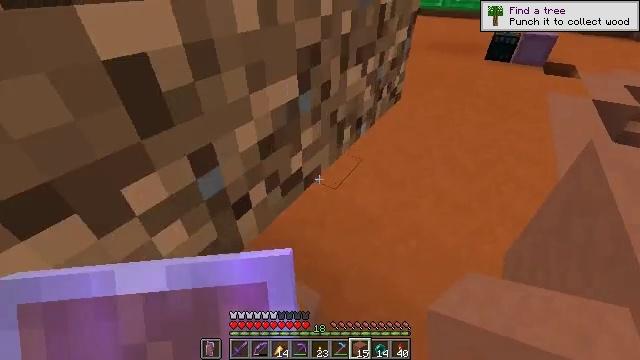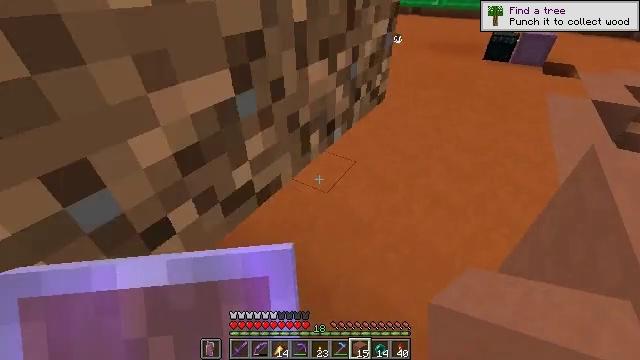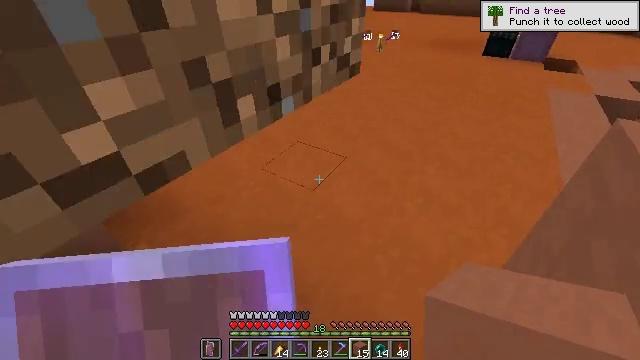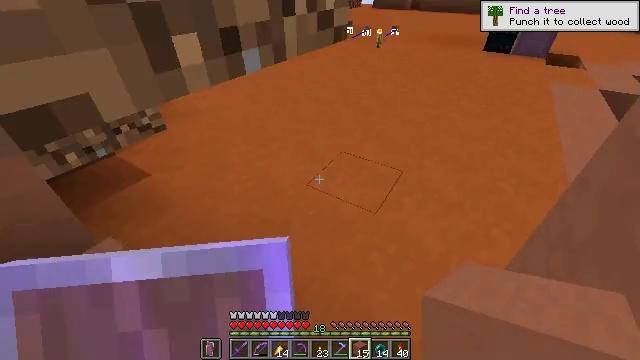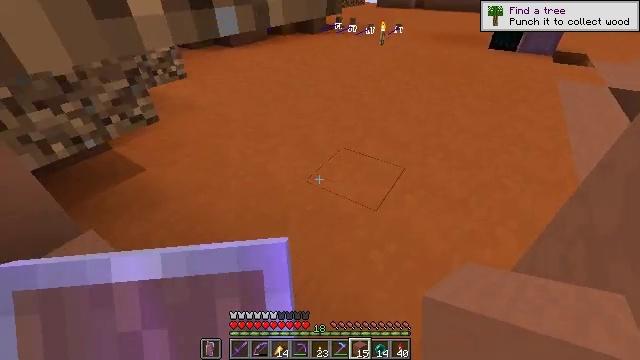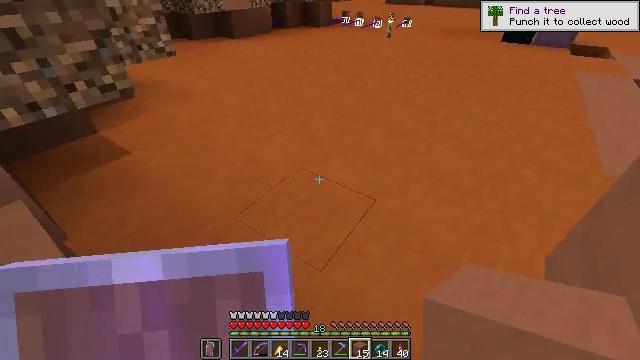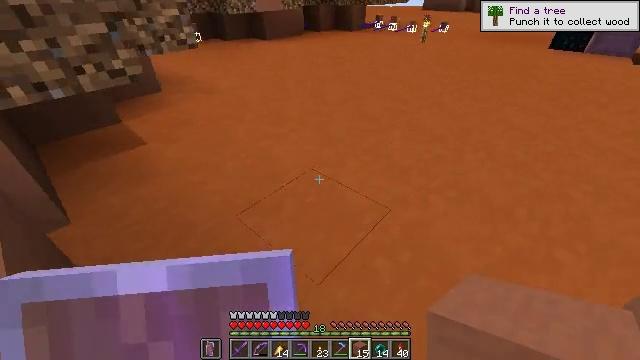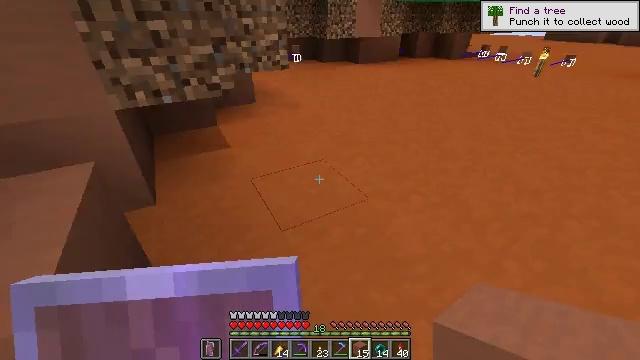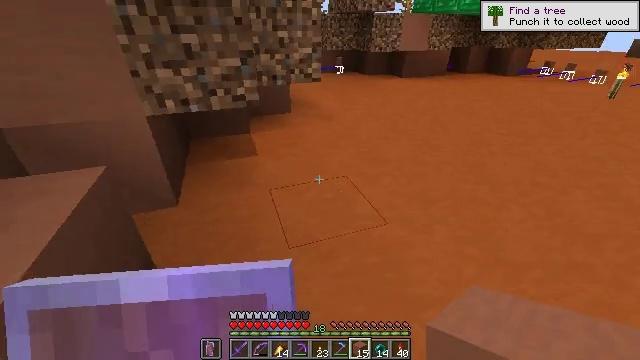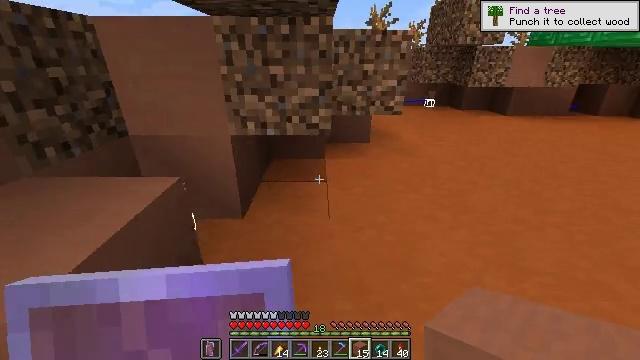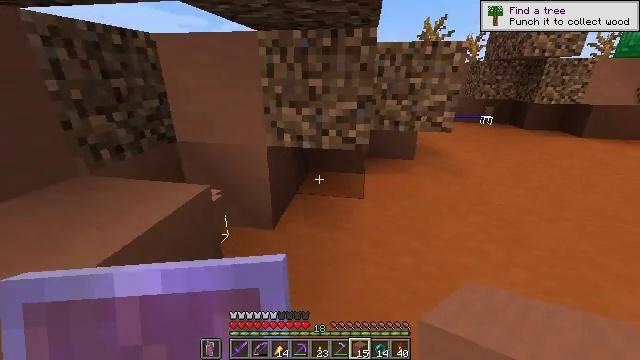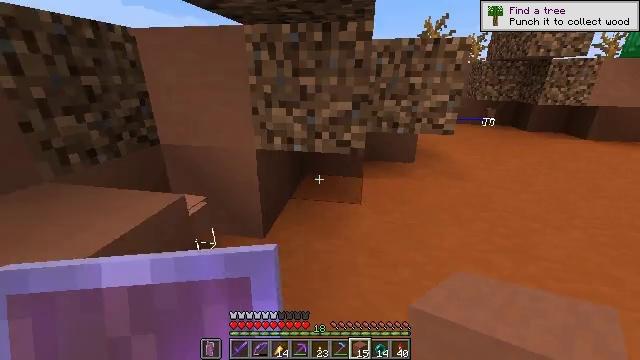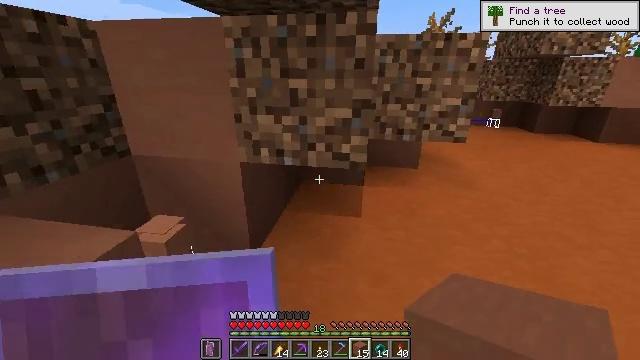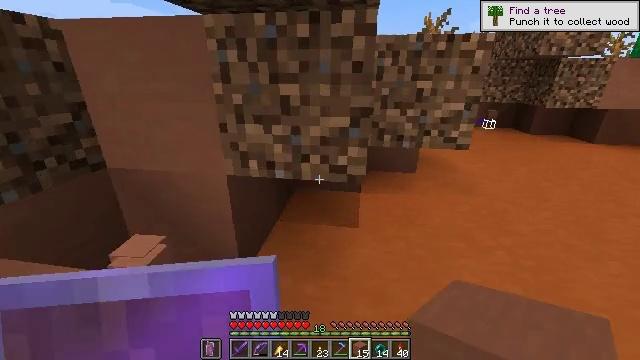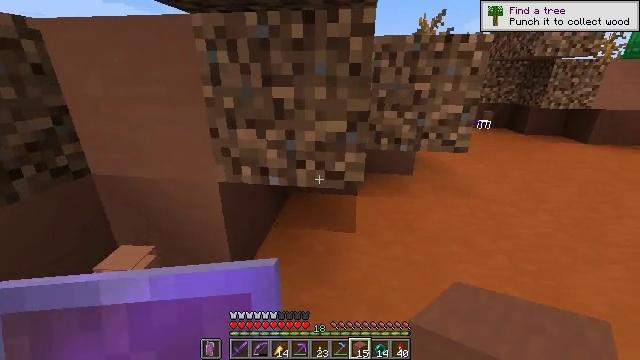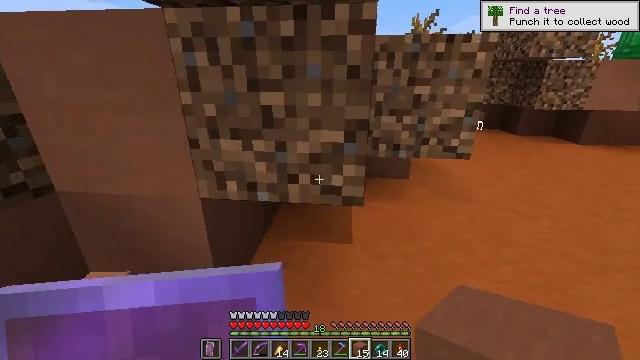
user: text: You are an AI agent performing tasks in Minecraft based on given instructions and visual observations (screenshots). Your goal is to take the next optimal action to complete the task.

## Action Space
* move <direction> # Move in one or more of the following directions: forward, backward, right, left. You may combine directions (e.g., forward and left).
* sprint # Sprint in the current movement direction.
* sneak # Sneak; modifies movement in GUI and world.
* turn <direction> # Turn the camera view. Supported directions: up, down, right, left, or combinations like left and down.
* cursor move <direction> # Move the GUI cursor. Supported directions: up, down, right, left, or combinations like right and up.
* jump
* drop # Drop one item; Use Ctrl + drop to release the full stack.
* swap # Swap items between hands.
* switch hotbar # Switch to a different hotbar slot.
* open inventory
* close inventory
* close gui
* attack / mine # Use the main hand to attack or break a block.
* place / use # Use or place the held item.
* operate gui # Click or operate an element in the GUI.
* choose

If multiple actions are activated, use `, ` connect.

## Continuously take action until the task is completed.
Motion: motion action
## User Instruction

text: Attack the terracotta block to obtain it.
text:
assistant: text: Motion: move forward and move right
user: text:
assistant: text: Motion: move forward and move right
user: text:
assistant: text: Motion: move forward and move right
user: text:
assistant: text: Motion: move forward and move right
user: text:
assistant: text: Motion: move forward and move right, turn left
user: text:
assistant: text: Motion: move forward and move right, turn left and up
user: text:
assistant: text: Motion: move forward and move right, turn left and up
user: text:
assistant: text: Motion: move forward, turn left and up
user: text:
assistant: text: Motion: move forward, turn left and up
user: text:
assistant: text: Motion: move forward, turn left and up
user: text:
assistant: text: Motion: move forward
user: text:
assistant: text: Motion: move forward
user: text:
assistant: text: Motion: move forward, turn right
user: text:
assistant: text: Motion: move forward, turn right
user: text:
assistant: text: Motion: move forward, turn right
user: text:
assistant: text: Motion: move forward, turn right
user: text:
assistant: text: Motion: move forward, turn right
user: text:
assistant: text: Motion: move forward and move right
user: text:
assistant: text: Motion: move forward and move right
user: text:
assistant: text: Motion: move forward and move right
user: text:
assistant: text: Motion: move forward and move right
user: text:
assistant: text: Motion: move forward and move right
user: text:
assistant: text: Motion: move forward
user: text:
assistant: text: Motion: move forward, turn left
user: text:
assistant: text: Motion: move forward and move left, turn left and up
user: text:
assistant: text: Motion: move forward and move left, turn left and down
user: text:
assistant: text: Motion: move forward and move left, turn left and down
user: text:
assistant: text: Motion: move forward and move left
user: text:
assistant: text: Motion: move forward and move left
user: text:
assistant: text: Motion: move forward and move left, turn right